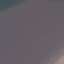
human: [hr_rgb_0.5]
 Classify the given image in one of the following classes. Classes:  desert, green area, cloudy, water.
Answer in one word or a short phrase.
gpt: water